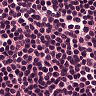
Metastatic tissue present: no